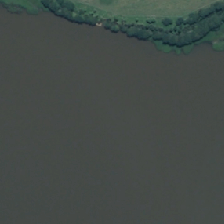
Land cover: lake_pond